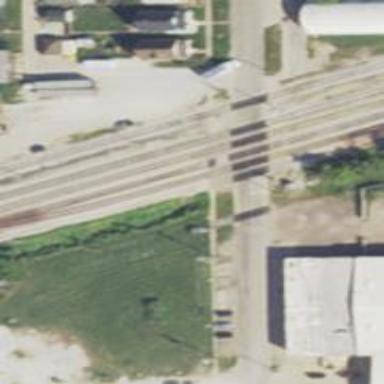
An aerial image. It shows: Railway crossing.